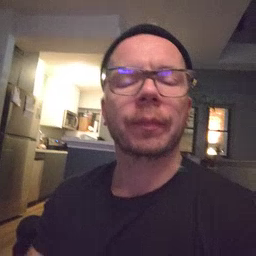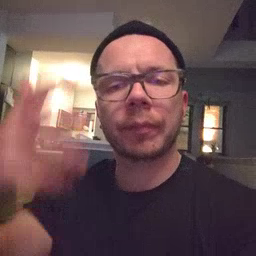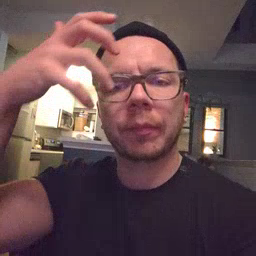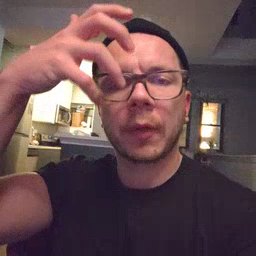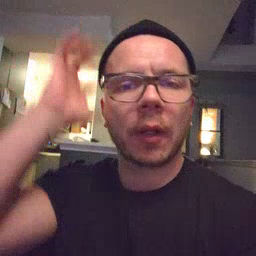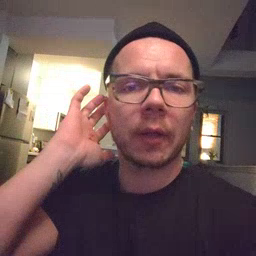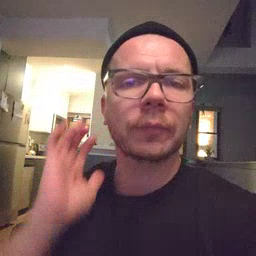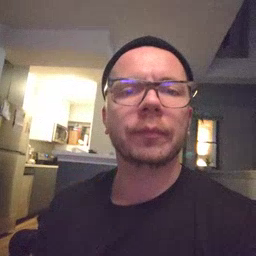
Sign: lion